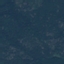
Label: Forest